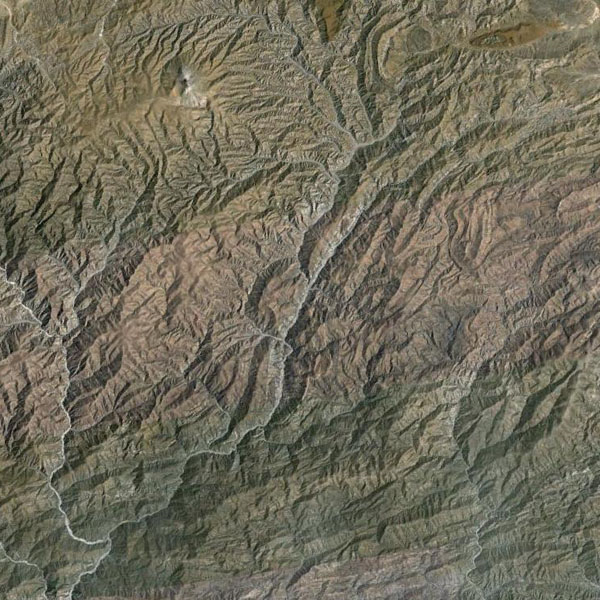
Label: Mountain